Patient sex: M
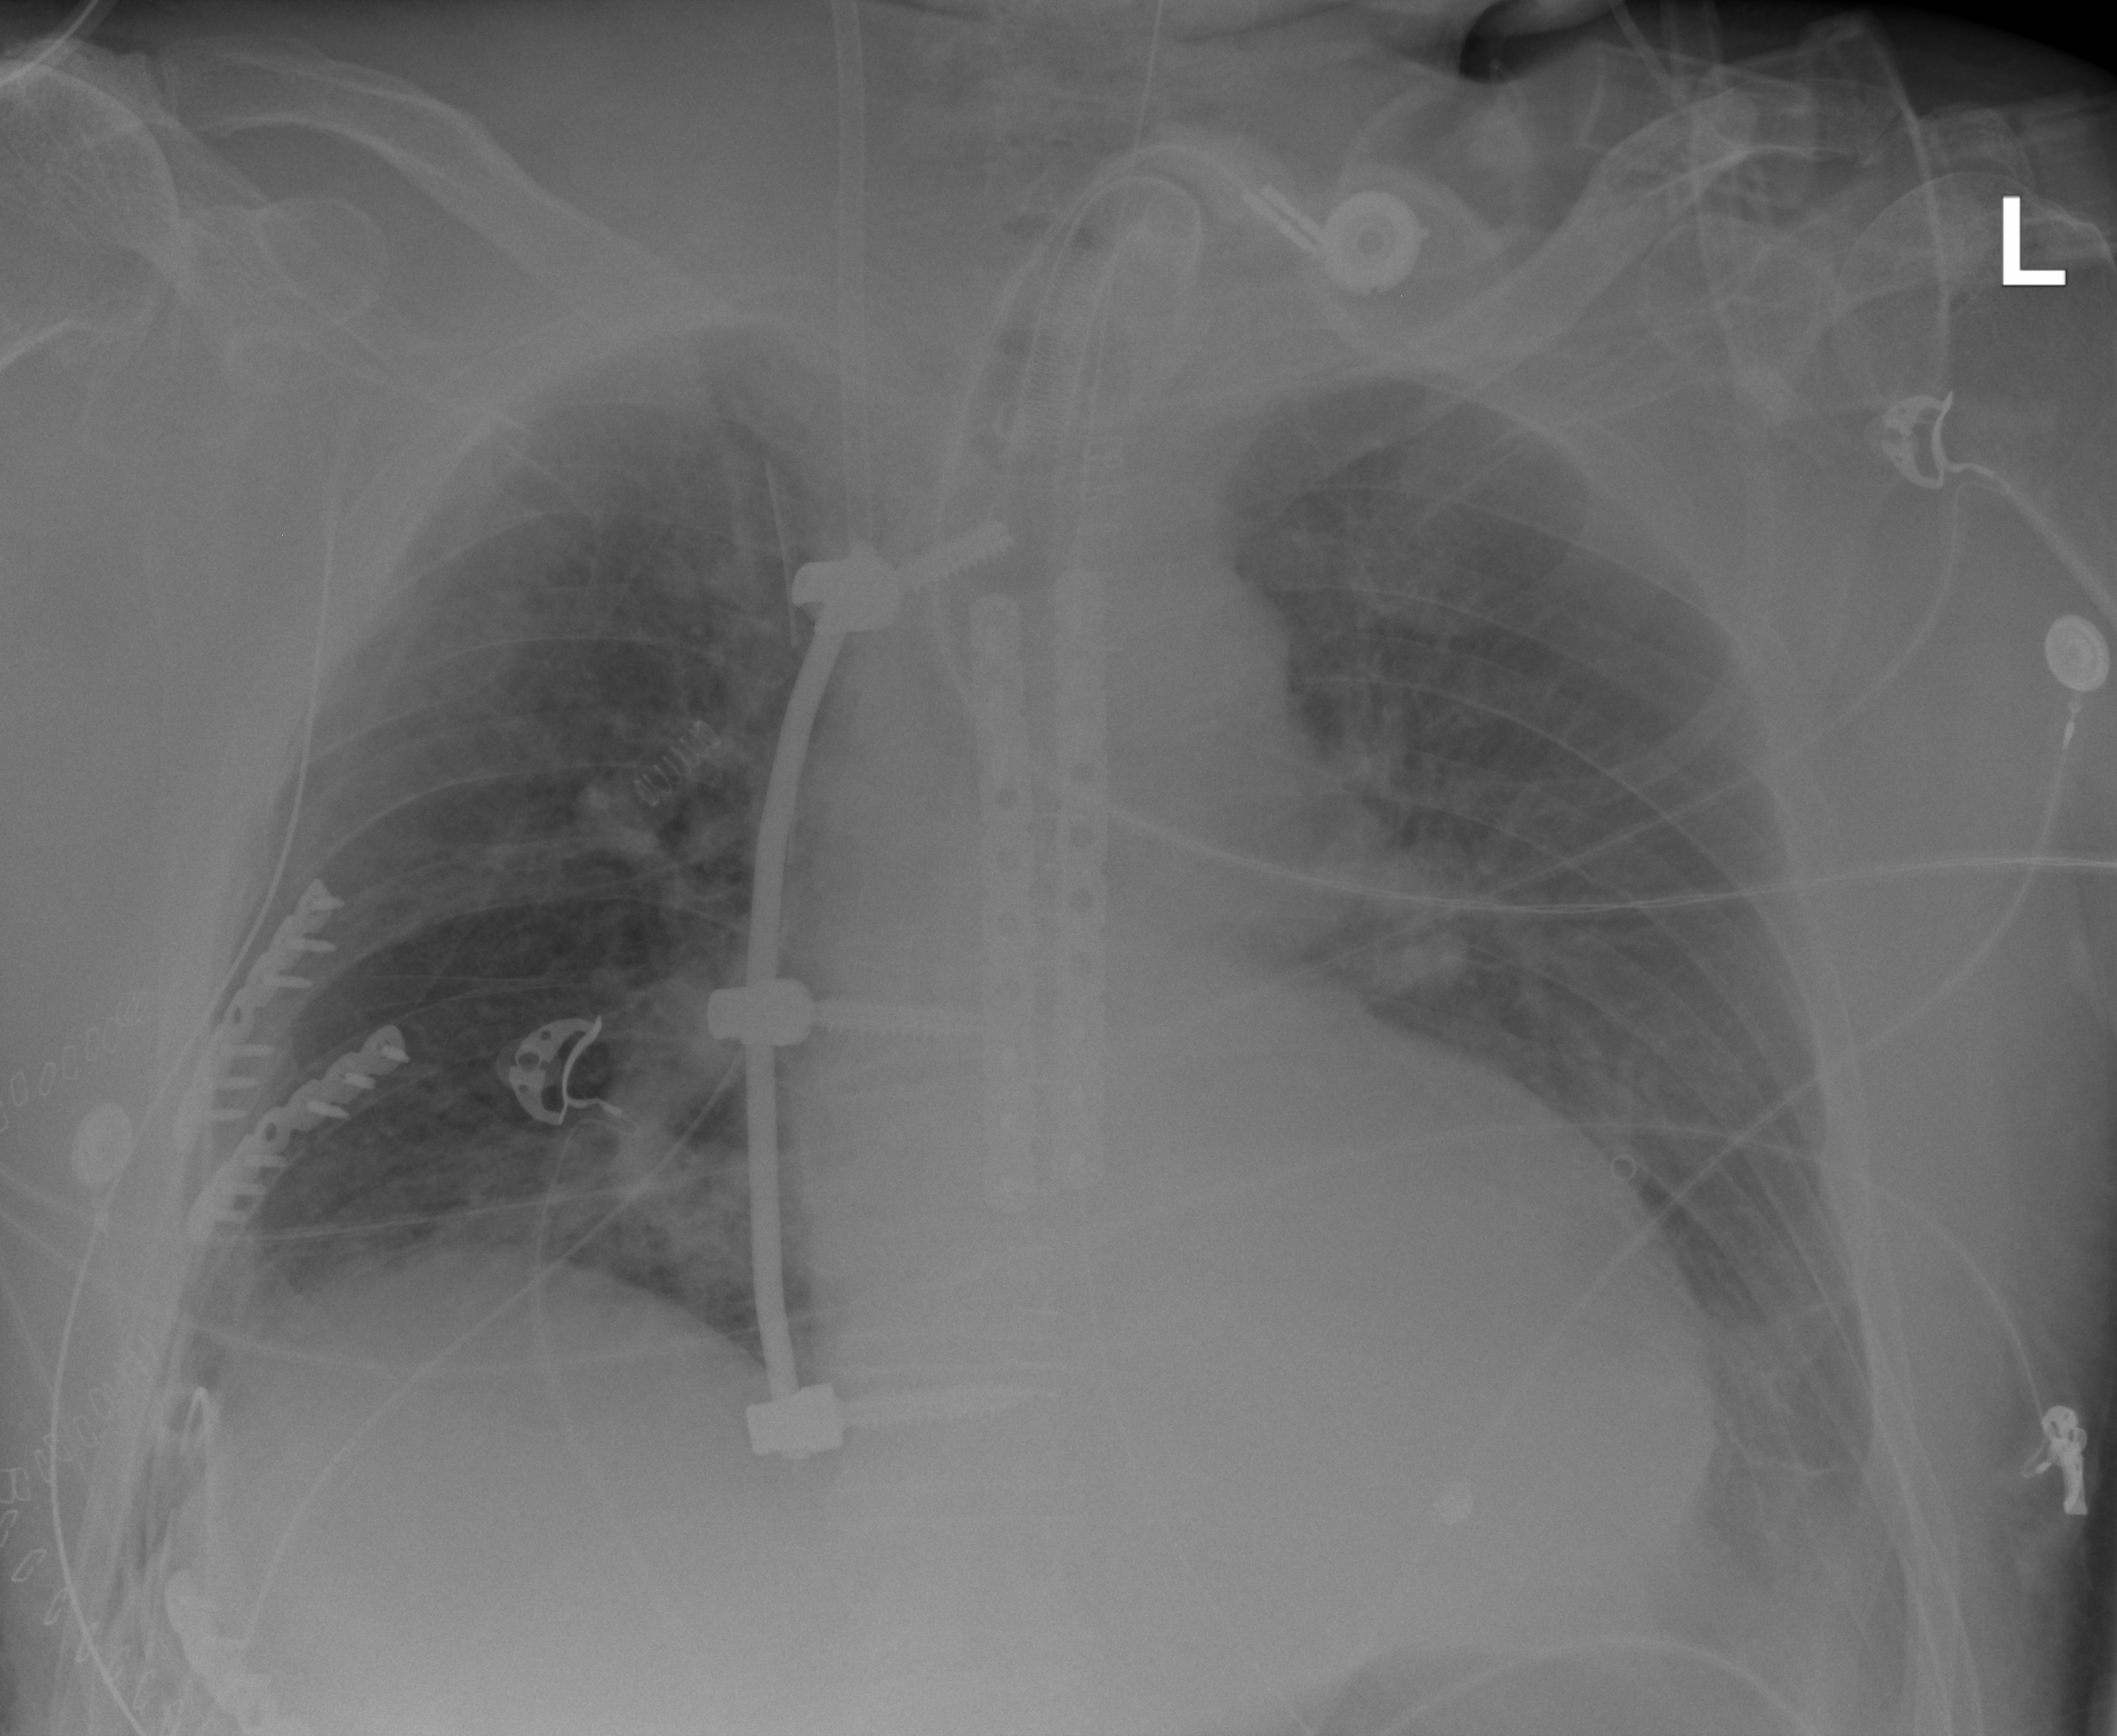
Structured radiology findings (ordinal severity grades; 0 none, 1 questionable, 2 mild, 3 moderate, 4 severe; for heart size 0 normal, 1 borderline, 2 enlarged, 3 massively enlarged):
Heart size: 2
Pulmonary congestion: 2
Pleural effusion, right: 0
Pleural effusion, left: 2
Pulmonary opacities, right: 0
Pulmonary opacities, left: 0
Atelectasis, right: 0
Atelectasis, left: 2